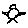
Label: bird